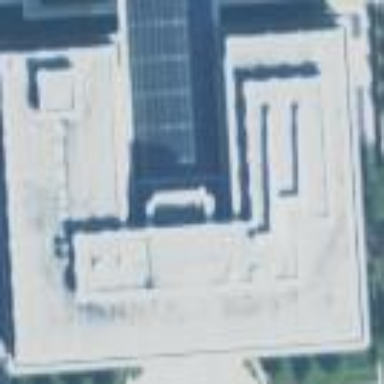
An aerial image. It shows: Historic neoclassical commercial building.